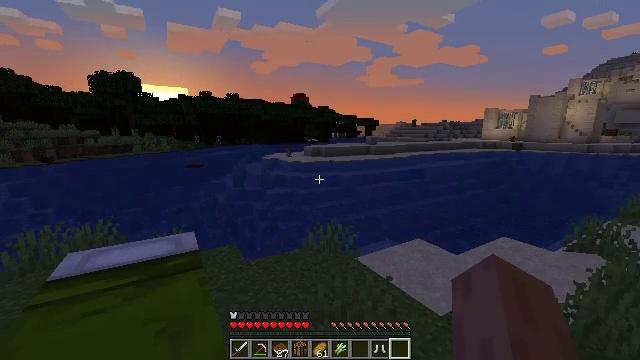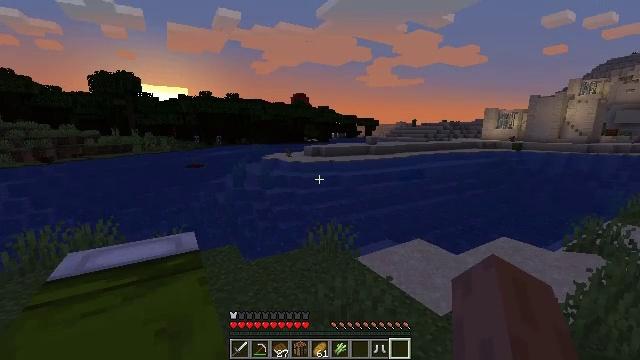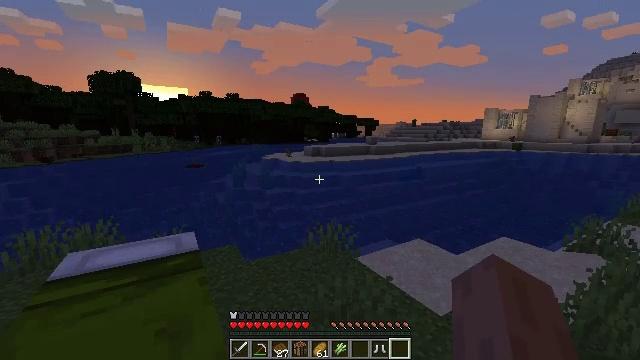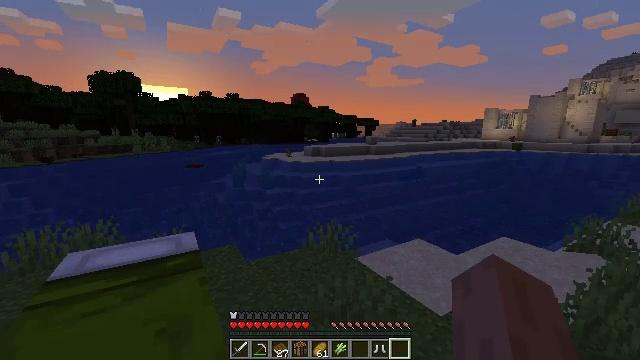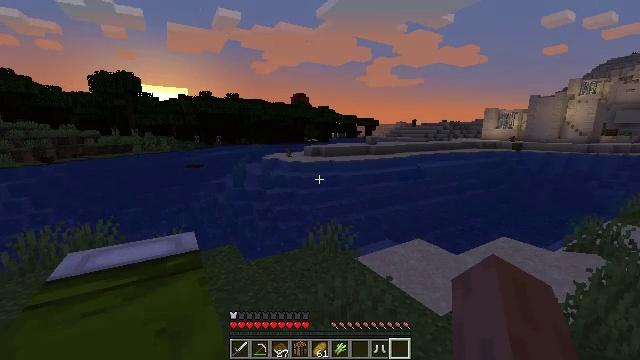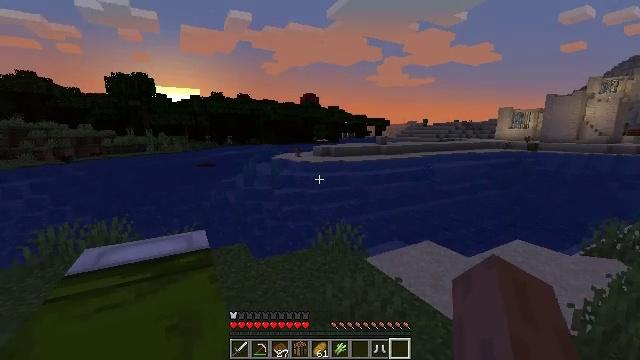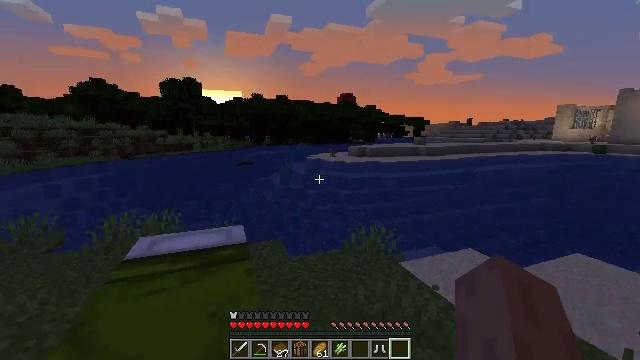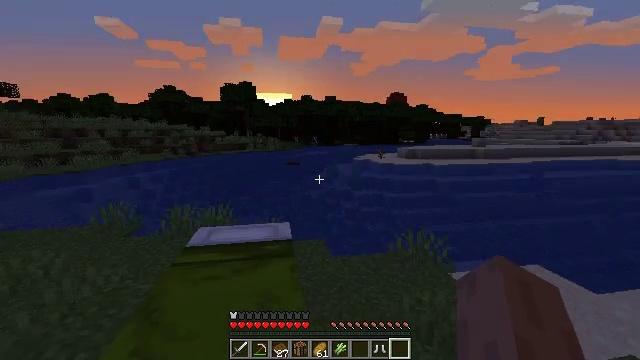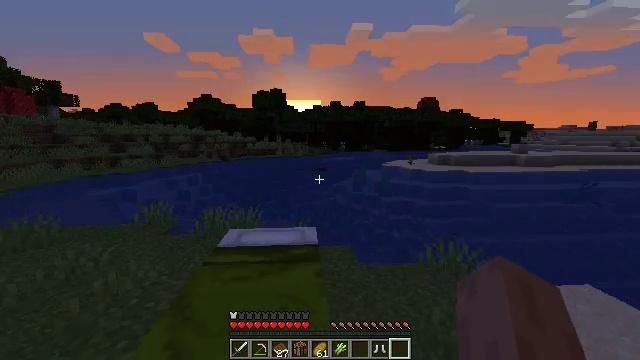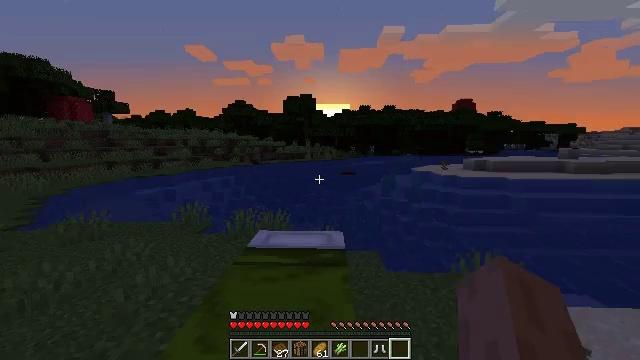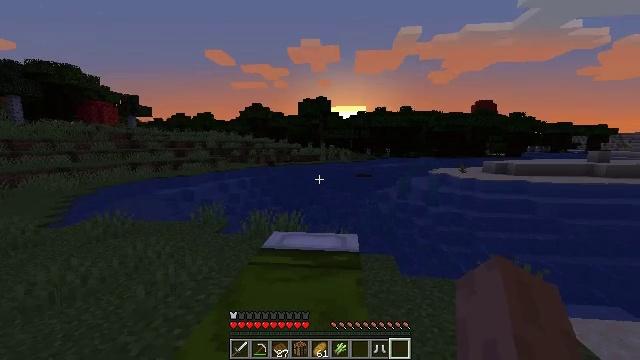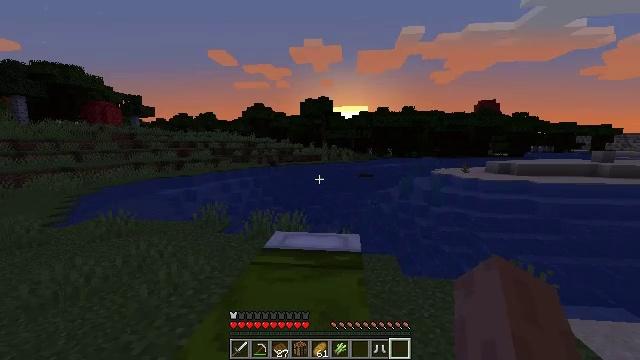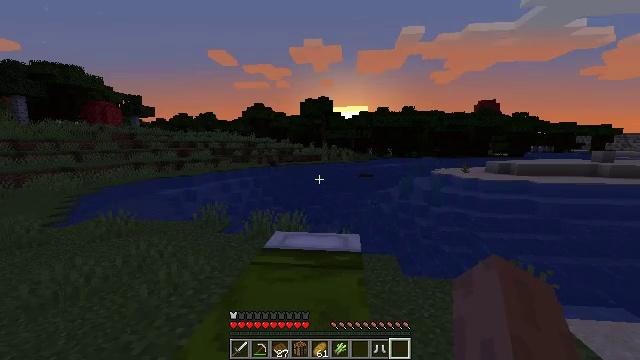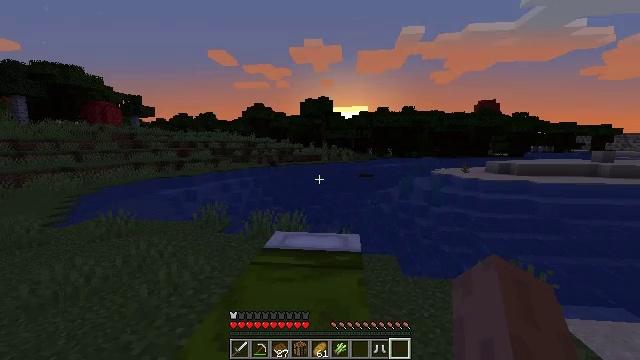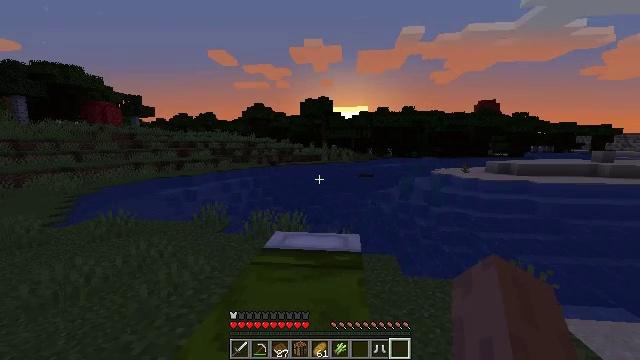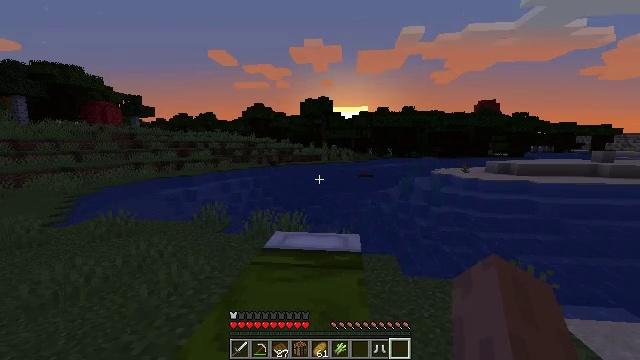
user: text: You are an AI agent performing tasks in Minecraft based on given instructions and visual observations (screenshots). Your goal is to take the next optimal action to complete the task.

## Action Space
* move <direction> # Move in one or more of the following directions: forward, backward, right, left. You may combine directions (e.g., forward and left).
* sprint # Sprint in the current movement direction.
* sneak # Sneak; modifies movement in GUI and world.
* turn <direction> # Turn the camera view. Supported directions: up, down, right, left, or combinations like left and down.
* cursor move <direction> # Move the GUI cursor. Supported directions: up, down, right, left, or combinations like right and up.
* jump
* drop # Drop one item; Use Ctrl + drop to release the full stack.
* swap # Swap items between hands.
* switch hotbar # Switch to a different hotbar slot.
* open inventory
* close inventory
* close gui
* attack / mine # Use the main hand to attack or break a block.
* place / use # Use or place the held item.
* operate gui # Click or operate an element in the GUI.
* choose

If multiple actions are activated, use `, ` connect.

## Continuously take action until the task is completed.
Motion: motion action
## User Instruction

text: Gather the green bed.
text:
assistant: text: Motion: no_op
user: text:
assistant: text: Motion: no_op
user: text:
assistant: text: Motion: no_op
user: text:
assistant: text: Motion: no_op
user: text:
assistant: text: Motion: turn left
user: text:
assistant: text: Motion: turn left
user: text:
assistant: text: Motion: turn left
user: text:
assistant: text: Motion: turn left and up
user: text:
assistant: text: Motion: turn left
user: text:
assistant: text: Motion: turn left
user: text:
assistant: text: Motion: no_op
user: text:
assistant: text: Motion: no_op
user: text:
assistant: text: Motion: no_op
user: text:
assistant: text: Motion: no_op
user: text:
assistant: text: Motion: no_op
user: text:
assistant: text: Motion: no_op
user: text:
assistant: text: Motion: no_op
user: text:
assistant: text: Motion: no_op
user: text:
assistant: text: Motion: no_op
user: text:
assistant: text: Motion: no_op
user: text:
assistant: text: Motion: no_op
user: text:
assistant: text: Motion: no_op
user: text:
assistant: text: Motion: no_op
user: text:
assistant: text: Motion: no_op
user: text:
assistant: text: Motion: no_op
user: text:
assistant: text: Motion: no_op
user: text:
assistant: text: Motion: no_op
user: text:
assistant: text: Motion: no_op
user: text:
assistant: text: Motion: turn right and down
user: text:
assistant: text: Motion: turn right and down